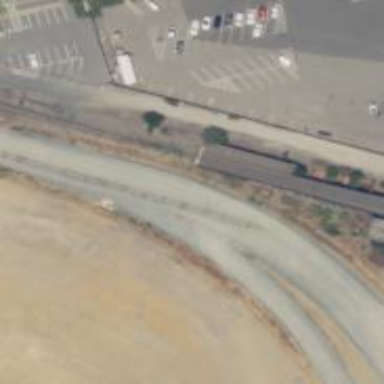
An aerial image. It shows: Disused railway spur.